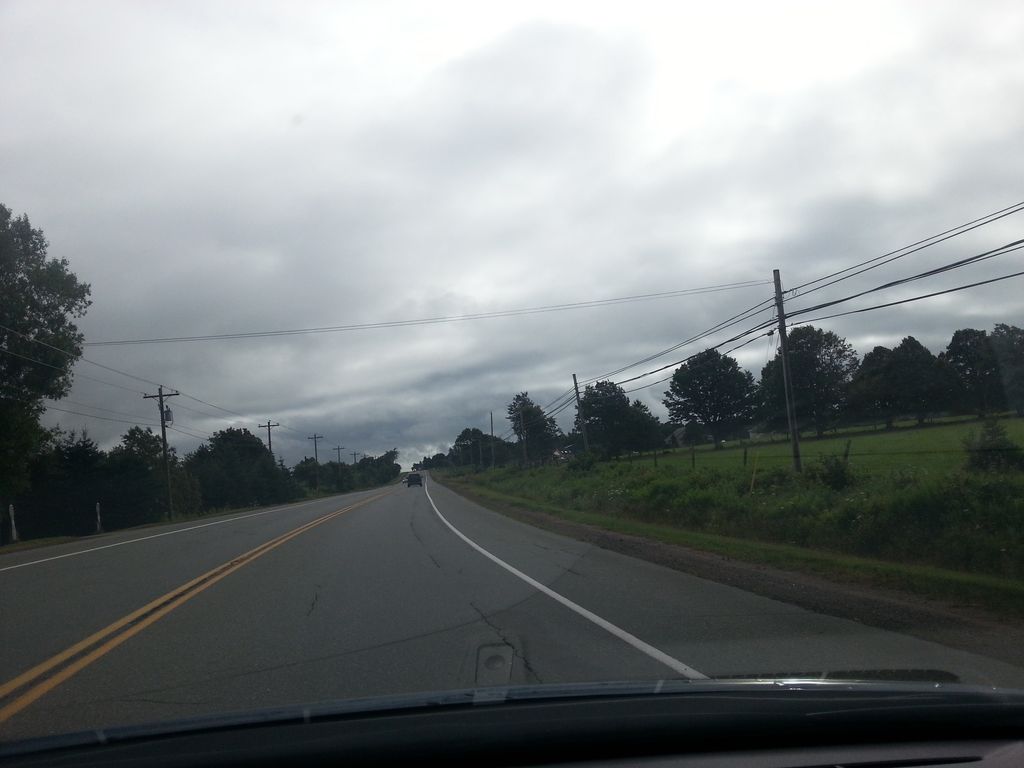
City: charlottetown